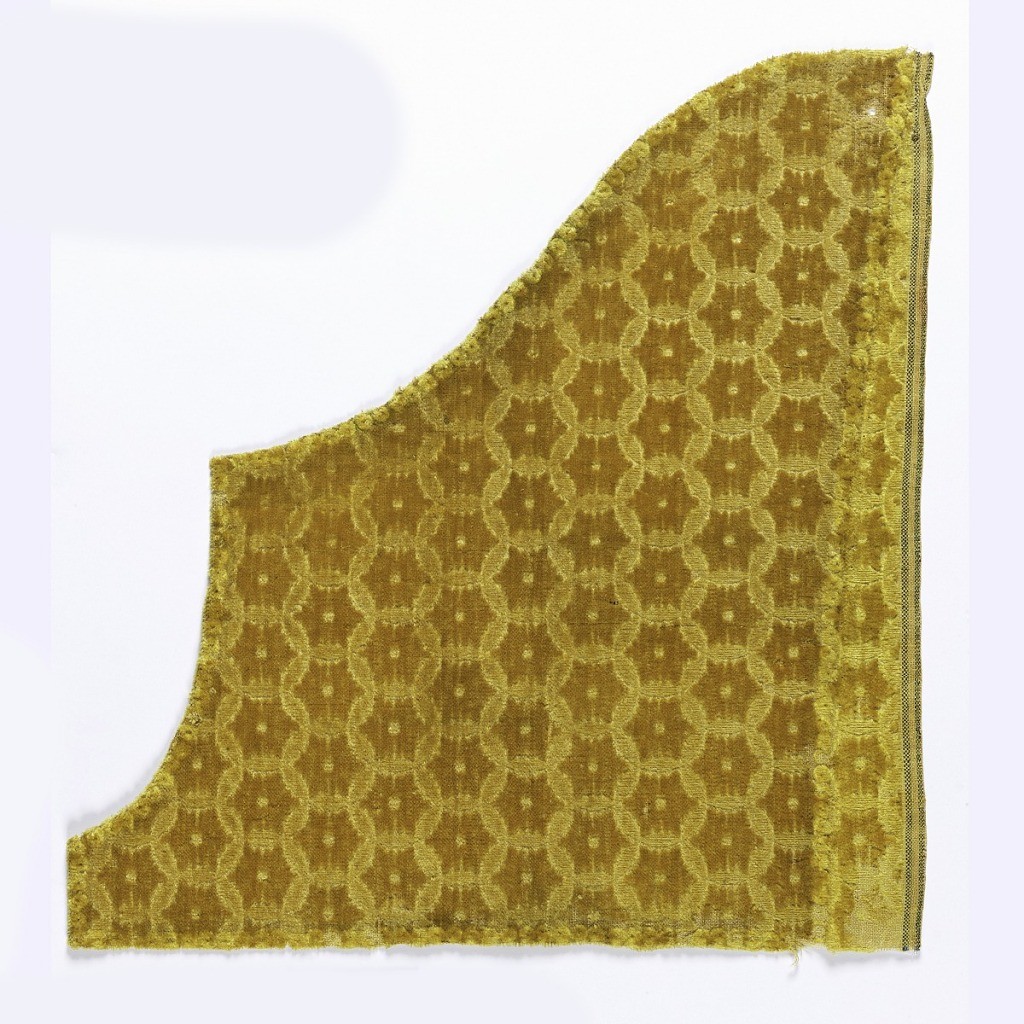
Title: Textile
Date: early 19th century
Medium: wool Technique: printed by heated roller on velvet (baste fiber plain weave with wool supplementary weft)
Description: Overlapping circles containing stars. The stars are in relief, the circles have been pressed down. In a strong yellow.